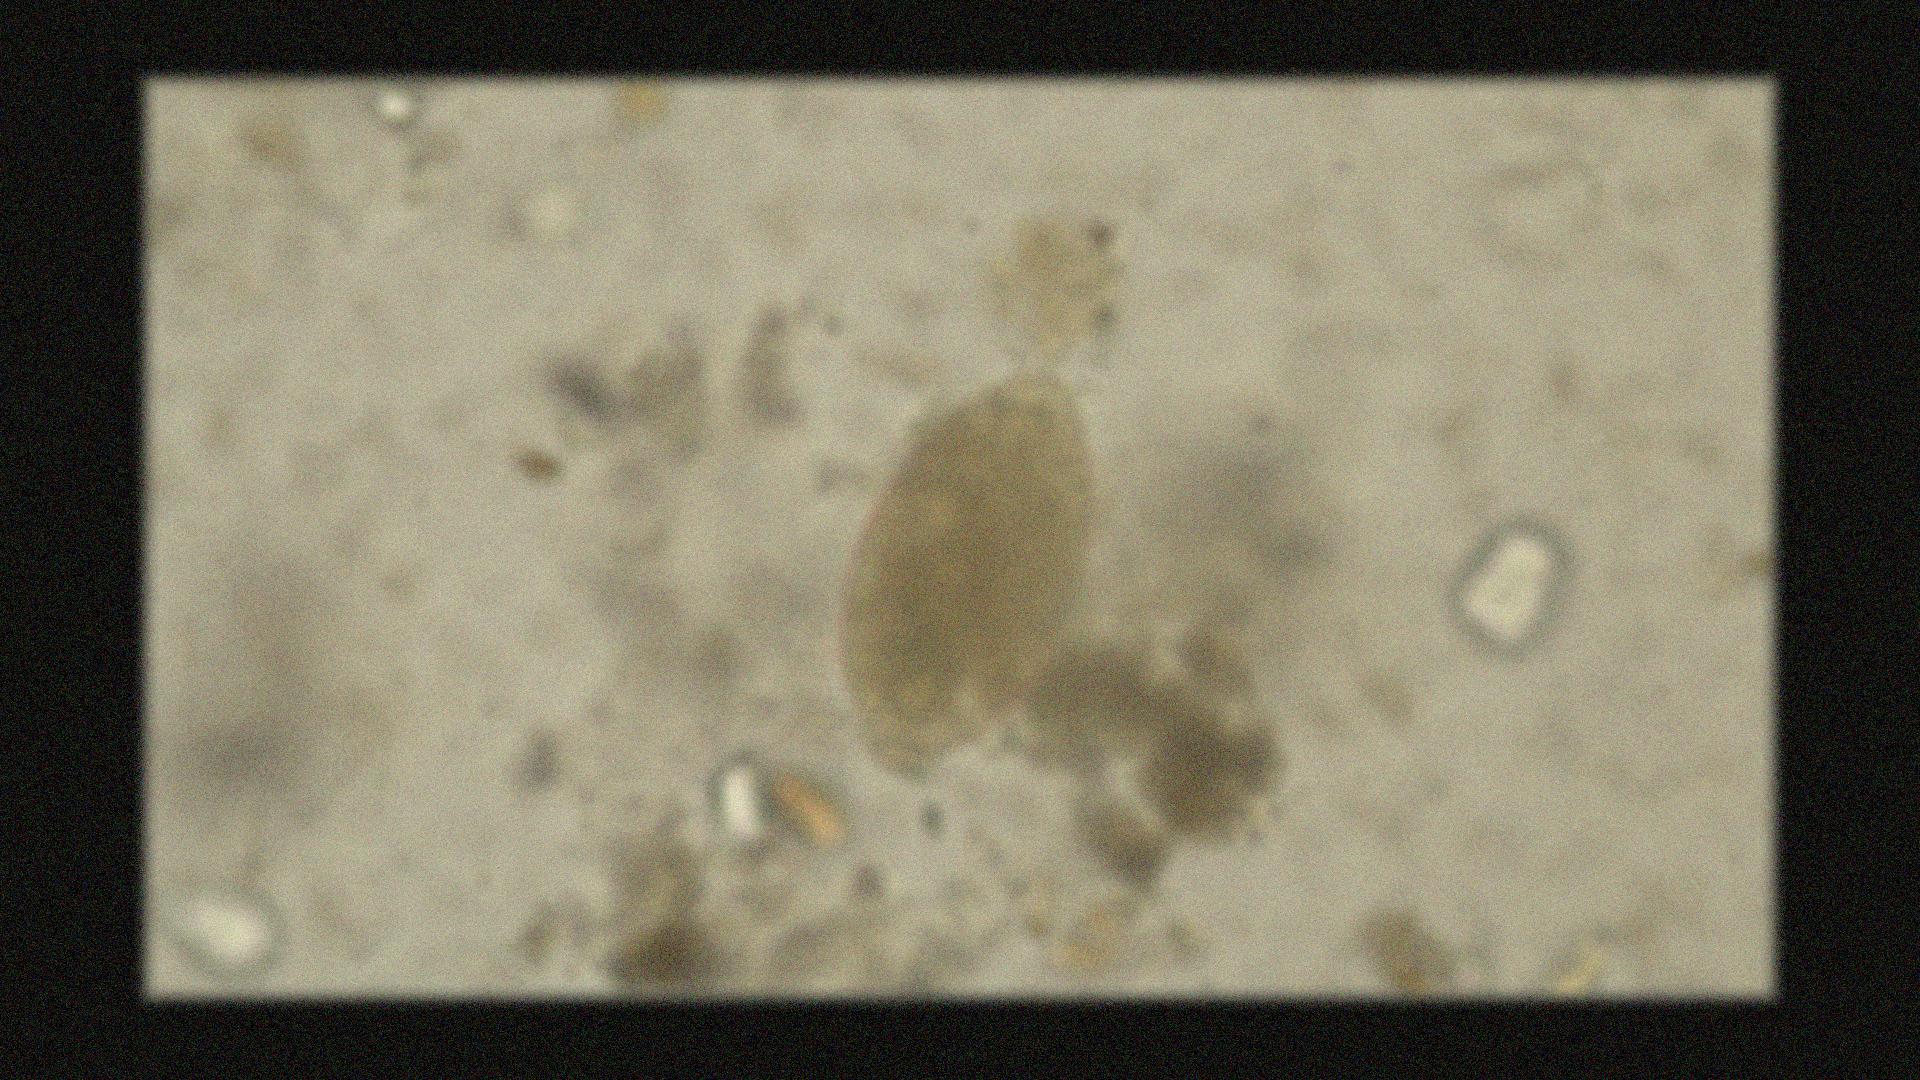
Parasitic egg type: Fasciolopsis buski